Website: macys
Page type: payment
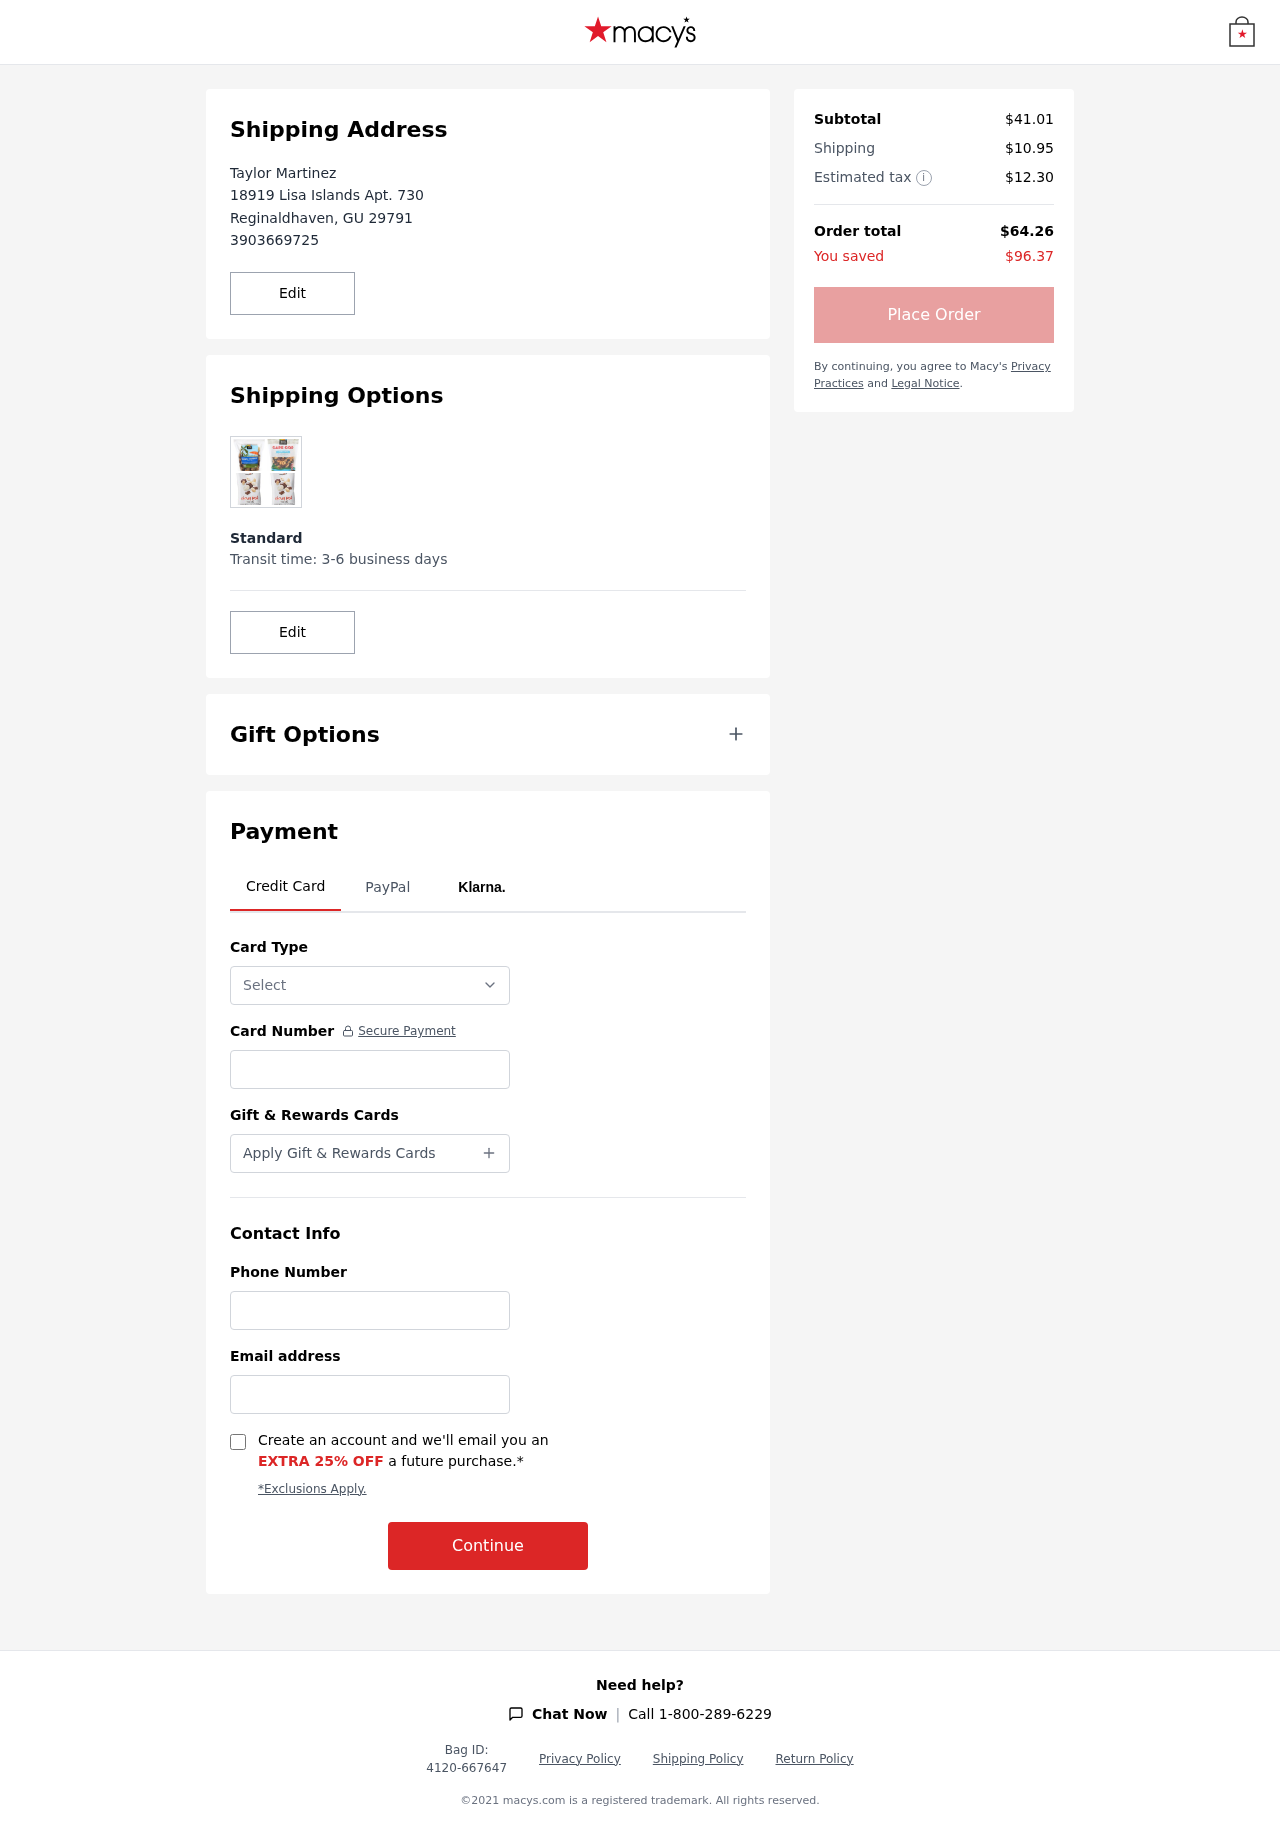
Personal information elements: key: PII_CARD_NUMBER
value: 2259 7482 3720 8754
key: PII_CARD_TYPE
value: Mastercard
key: PII_CITY
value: Reginaldhaven
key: PII_EMAIL
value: taylor_martinez@yahoo.com
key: PII_FULLNAME
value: Taylor Martinez
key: PII_PHONE
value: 3903669725
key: PII_PHONE_ALT
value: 2634972577
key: PII_POSTCODE
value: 29791
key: PII_STATE_ABBR
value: GU
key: PII_STREET
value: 18919 Lisa Islands Apt. 730
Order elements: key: ORDER_SUBTOTAL
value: $41.01
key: ORDER_SHIPPING_COST
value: $10.95
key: ORDER_TAX
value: $12.30
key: ORDER_TOTAL
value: $64.26
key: ORDER_SAVINGS
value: $96.37